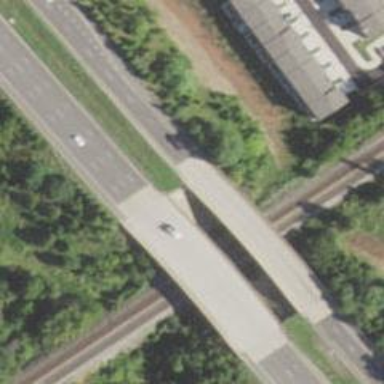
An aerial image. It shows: Bridge over trunk highway with expressway.